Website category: sports
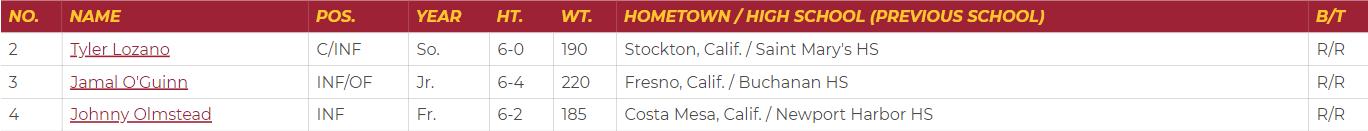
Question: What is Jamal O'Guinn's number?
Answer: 3

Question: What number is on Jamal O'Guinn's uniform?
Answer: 3

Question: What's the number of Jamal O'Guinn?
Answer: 3

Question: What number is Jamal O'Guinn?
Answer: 3

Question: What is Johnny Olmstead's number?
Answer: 4

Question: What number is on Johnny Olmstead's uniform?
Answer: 4

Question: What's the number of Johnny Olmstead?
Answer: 4

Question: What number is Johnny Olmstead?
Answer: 4

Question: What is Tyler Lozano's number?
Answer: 2

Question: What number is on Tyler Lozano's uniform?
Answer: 2

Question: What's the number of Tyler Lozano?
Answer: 2

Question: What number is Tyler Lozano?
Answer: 2

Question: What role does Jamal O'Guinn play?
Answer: INF/OF

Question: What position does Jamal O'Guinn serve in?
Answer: INF/OF

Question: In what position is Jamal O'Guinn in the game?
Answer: INF/OF

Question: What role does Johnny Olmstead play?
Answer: INF

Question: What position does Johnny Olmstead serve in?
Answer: INF

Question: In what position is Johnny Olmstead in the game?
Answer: INF

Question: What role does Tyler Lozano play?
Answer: C/INF

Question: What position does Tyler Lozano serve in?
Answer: C/INF

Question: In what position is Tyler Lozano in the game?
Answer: C/INF

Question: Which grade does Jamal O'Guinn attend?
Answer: Jr.

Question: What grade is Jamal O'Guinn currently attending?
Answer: Jr.

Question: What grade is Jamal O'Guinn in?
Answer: Jr.

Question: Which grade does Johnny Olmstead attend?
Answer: Fr.

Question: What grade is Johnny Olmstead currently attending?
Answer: Fr.

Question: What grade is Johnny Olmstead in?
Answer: Fr.

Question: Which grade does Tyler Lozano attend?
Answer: So.

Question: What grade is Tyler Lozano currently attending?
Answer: So.

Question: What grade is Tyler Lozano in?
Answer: So.

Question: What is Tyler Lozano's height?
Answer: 6-0

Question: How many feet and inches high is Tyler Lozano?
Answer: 6-0

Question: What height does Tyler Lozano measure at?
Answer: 6-0

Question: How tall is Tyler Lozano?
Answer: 6-0

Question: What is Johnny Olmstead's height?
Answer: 6-2

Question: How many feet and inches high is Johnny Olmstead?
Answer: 6-2

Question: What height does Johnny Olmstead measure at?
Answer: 6-2

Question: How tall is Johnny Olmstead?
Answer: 6-2

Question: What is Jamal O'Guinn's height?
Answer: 6-4

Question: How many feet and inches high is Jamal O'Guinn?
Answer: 6-4

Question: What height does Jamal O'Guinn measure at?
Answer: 6-4

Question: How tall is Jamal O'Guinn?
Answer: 6-4

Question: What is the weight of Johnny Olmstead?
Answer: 185

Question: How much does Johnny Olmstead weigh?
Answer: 185

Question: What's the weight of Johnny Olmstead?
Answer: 185

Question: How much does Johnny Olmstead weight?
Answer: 185

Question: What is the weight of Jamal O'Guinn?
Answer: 220

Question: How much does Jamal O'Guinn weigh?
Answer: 220

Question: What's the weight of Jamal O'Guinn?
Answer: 220

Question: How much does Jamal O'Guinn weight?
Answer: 220

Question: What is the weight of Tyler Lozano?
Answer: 190

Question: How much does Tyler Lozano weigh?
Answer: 190

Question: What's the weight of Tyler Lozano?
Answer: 190

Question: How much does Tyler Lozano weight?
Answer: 190

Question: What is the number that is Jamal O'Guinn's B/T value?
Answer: R/R

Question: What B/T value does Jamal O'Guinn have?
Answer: R/R

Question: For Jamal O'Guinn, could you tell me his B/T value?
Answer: R/R

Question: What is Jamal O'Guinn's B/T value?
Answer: R/R

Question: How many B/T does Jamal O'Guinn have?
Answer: R/R

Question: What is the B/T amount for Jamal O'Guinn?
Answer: R/R

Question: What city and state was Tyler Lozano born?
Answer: Stockton, Calif.

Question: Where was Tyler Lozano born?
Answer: Stockton, Calif.

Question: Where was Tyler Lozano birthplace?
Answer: Stockton, Calif.

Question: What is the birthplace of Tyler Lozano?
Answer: Stockton, Calif.